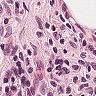
Metastatic tissue present: no